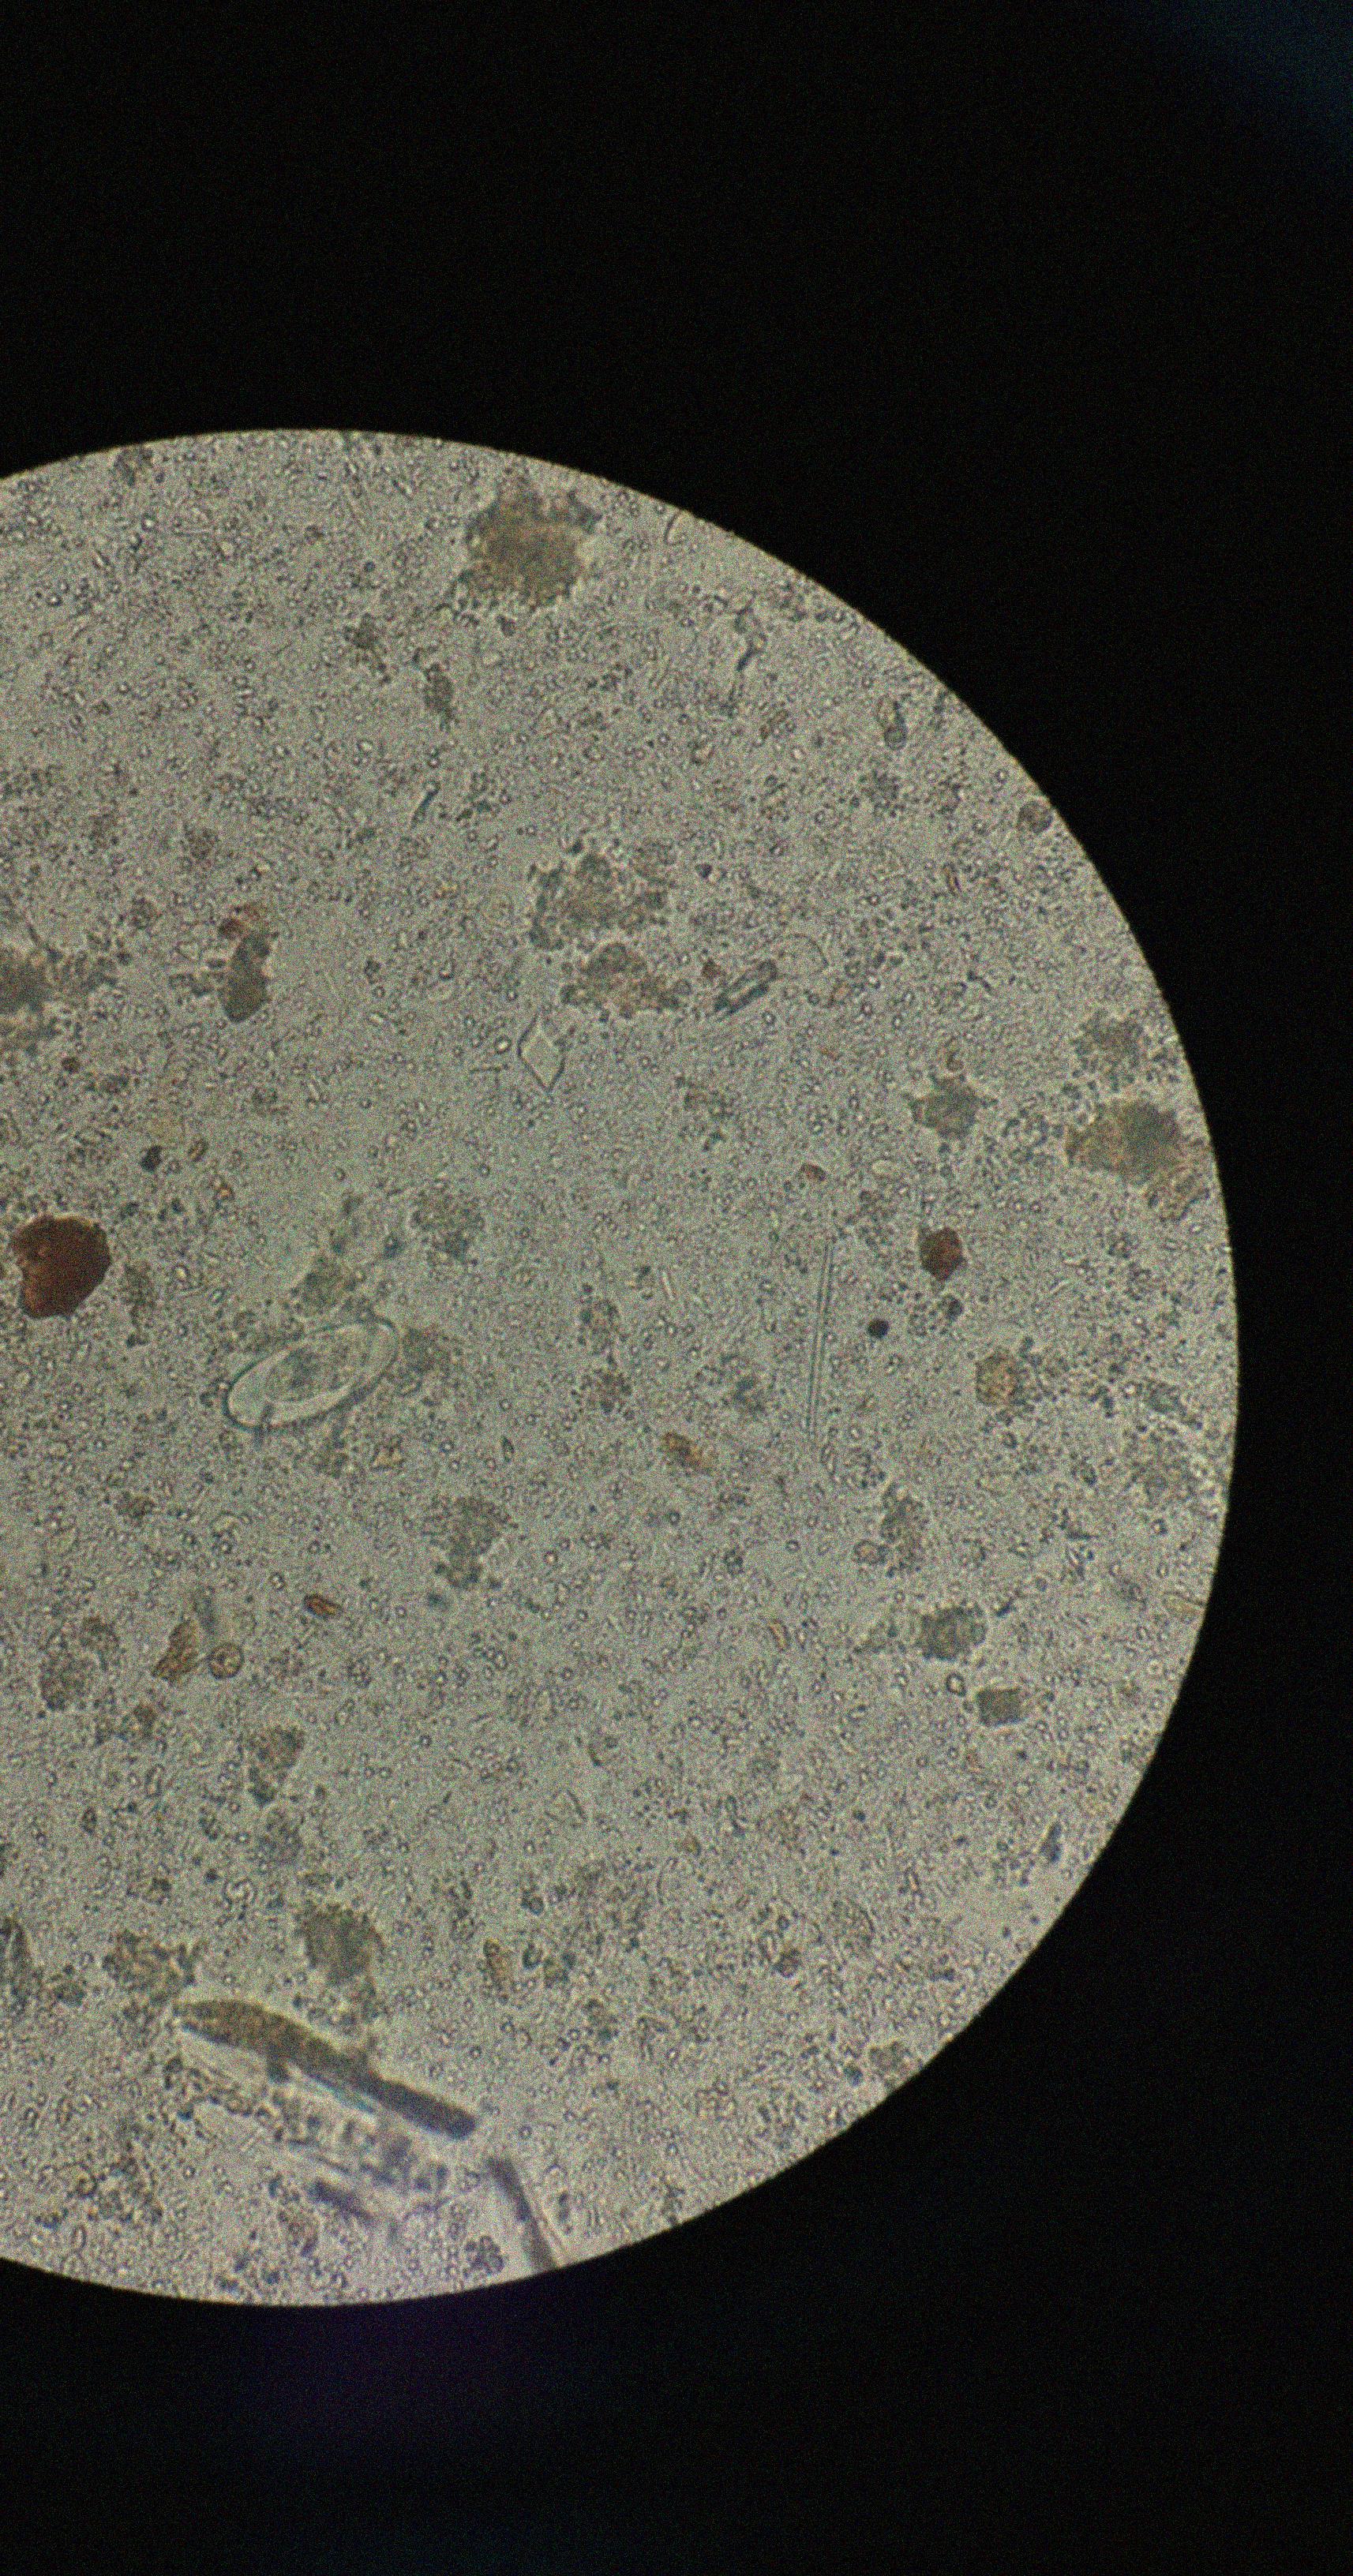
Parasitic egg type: Enterobius vermicularis